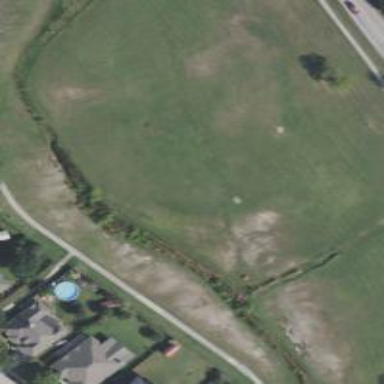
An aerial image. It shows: Disc golf hole in disc golf sport setting.